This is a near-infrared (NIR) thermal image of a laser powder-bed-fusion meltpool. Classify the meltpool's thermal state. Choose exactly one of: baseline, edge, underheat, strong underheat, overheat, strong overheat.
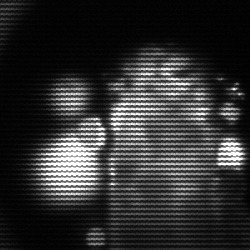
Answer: strong underheat